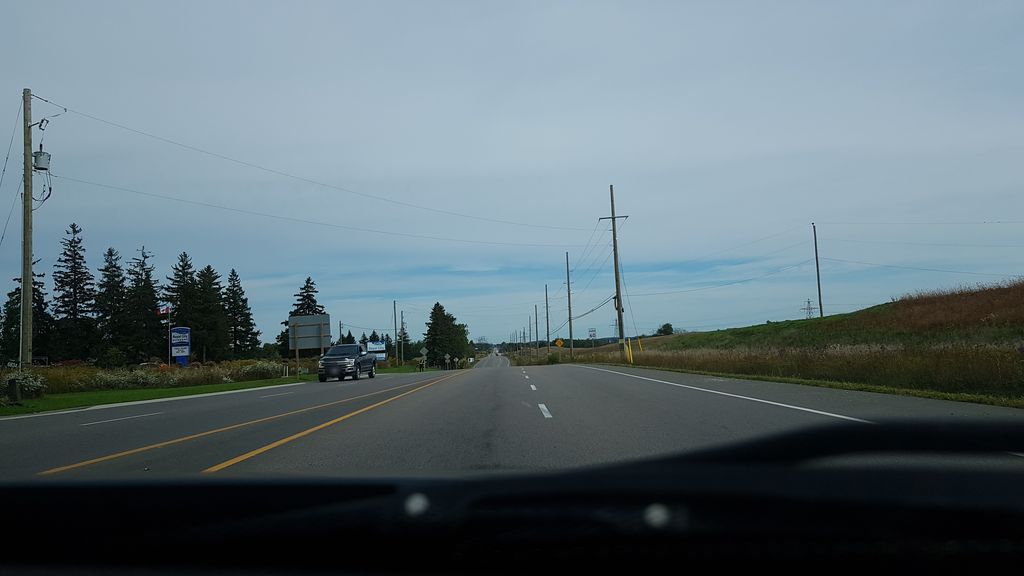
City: kitchener-waterloo